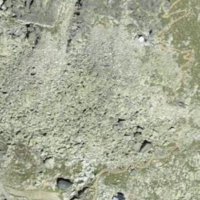
EUNIS habitat code: 48
Species observed at this site:
Silene acaulis
Sempervivum montanum
Geum montanum